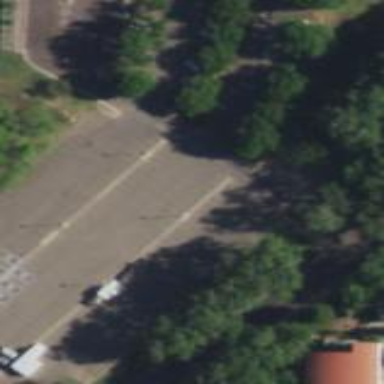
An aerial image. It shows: Kerb barrier.